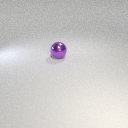
large purple metal sphere